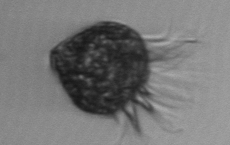
Label: Ciliophora